Field crop: maize
Growth stage: 2
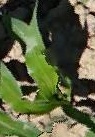
Species: maize